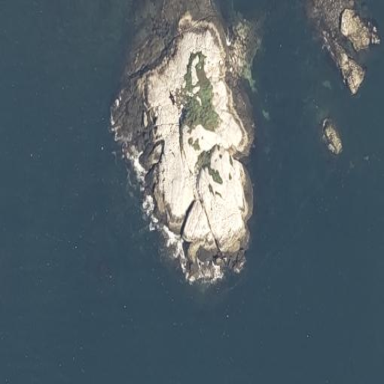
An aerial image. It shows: Islet along the natural coastline.